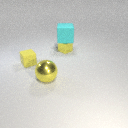
small yellow rubber cube in front of small yellow metal cube